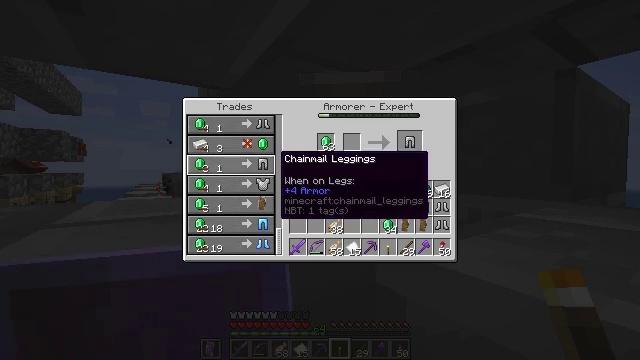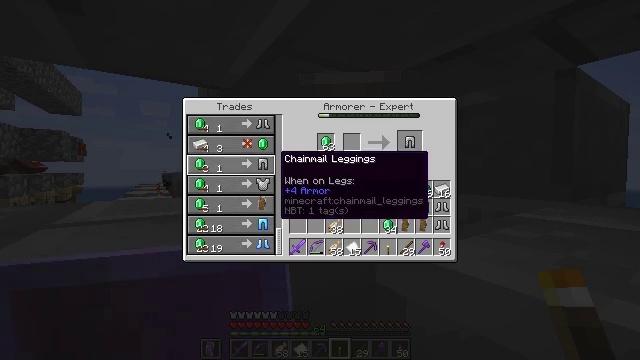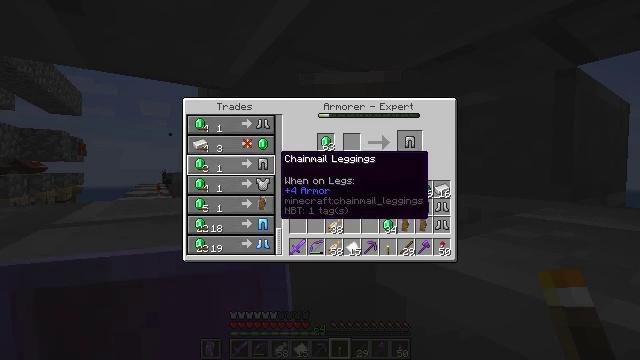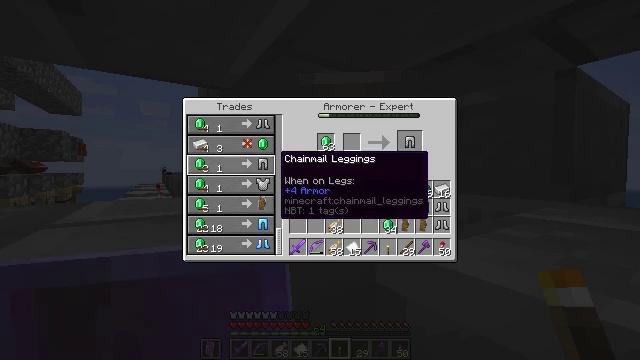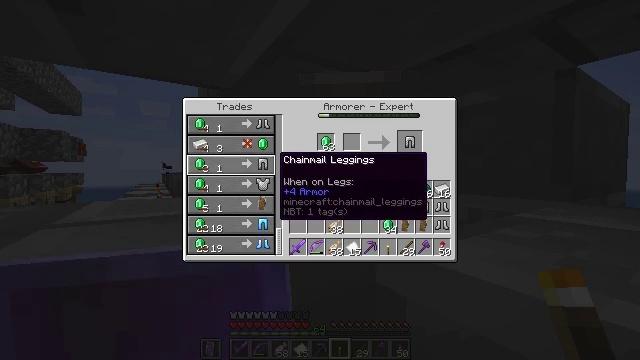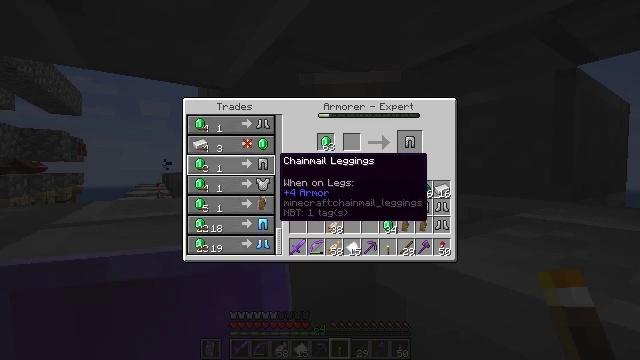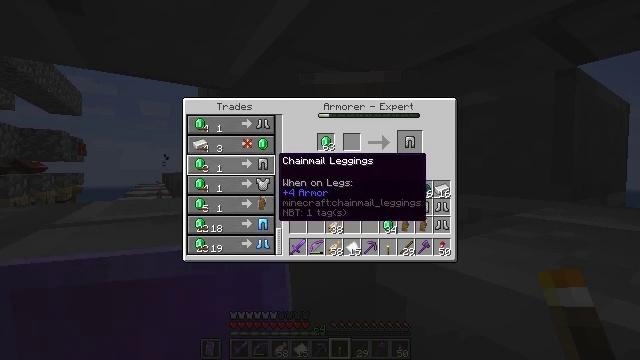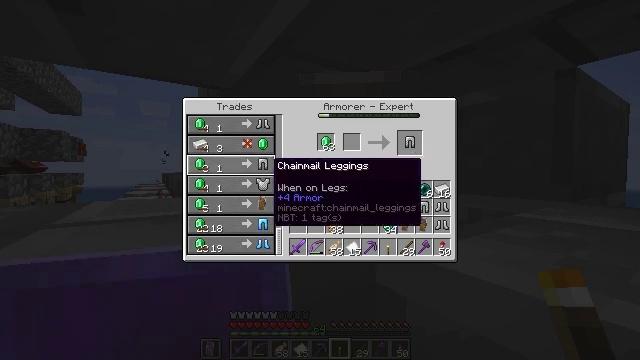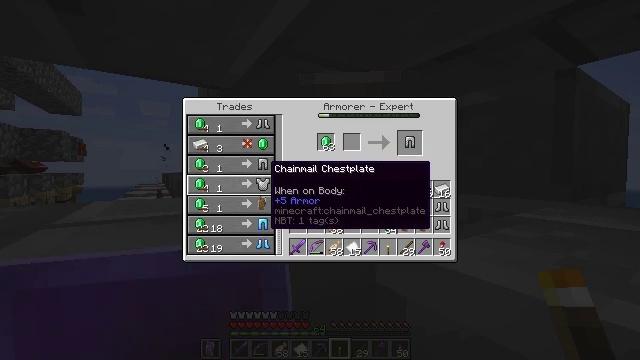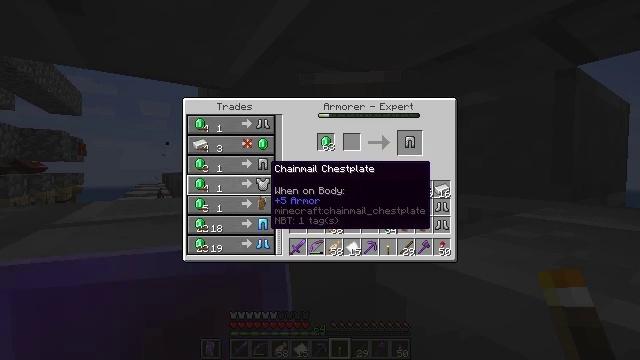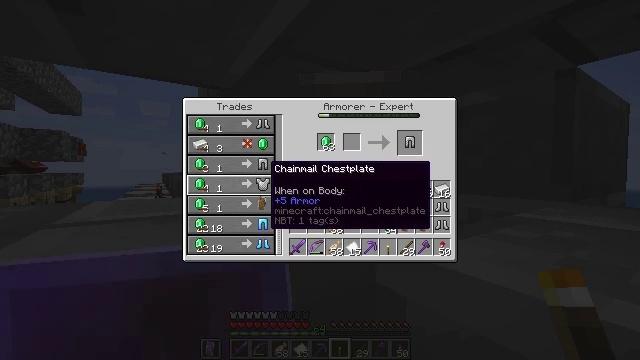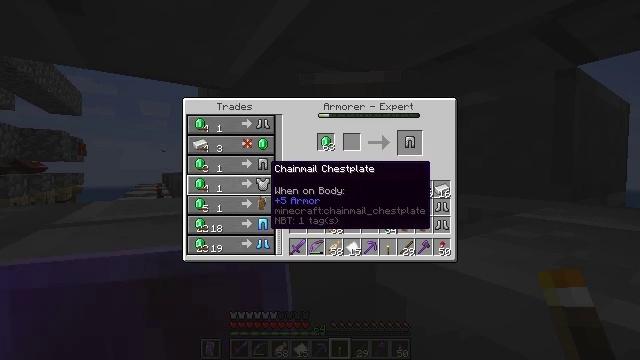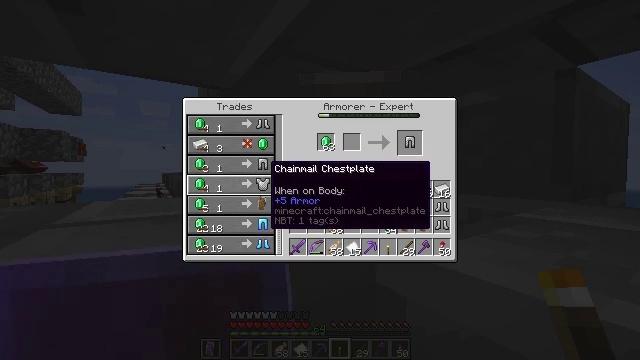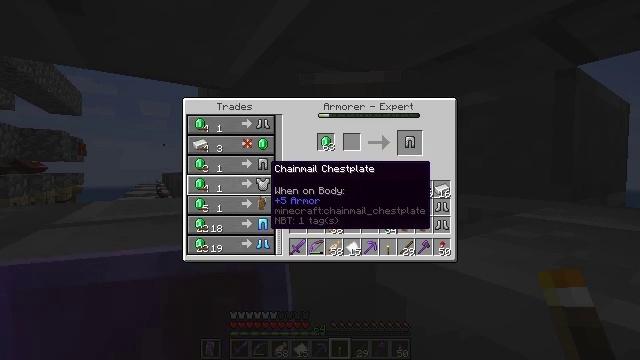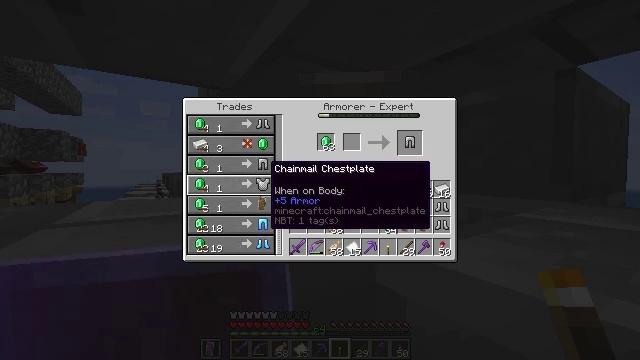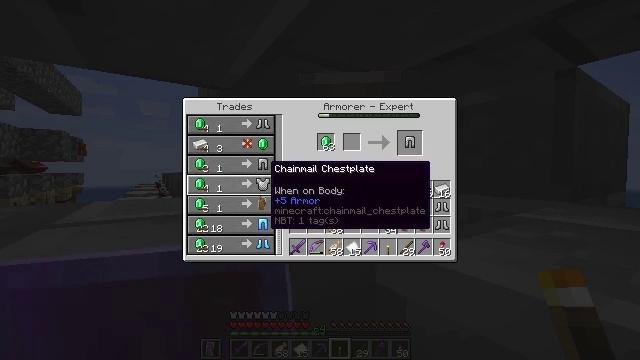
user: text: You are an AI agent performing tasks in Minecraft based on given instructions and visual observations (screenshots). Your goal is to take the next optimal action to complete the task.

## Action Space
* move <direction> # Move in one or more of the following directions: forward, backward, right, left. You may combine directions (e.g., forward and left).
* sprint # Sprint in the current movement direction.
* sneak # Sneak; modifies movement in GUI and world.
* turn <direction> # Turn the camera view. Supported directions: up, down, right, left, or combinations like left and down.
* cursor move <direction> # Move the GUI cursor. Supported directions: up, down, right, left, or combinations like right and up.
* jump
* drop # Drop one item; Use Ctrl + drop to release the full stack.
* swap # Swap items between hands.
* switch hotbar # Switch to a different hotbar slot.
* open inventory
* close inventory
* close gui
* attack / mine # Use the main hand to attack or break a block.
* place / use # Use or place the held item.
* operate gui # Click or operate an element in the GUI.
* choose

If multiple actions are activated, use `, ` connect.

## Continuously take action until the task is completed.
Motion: motion action
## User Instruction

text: Create a chainmail chestplate by using the crafting table.
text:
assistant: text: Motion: no_op
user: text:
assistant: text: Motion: no_op
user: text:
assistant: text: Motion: no_op
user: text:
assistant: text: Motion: no_op
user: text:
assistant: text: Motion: no_op
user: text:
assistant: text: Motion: no_op
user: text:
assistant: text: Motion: no_op
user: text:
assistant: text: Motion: no_op
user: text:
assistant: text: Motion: no_op
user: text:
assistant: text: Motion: no_op
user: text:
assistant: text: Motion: no_op
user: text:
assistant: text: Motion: no_op
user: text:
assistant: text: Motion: no_op
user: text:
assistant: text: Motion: no_op
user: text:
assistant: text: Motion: no_op
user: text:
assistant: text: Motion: no_op
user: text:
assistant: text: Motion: attack / mine
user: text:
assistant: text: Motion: attack / mine
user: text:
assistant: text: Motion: attack / mine
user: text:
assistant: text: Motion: turn right
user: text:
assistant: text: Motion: turn right
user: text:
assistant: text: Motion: turn right and up
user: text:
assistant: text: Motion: turn right and up
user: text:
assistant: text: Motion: turn right
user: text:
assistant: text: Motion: no_op
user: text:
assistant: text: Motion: turn right
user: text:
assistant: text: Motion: no_op
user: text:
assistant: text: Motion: no_op
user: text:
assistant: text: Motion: no_op
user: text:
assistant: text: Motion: no_op